Question: I have a website that deals with a huge amount of data in the form of customer's information and the things that they have ordered for a day. Now since this particular site have hundreds of client and everyday each customer have inbetween 5-20 orders.
The owner of the site wants a page which contains the customer delivery info the their order list in each separate page so that when they can print it and stick it on the package. However each new client info needs to start in a new page.

eg:
--Start Page ---
Customer 1 Delivery info
Customer 1 Order info
"Some empty space here if order info is short"
----Next Page----
Customer 2 Delivery info
Customer 2 Order info
------Next Page ---
Customer 2 Order info continued (this could be only one few lines and could leave a large empty space below)
"Some empty space here"
----Next Page---
Customer 3 ...
---
When I treid to output the plain html and then print the page, the page was all messed up so I solved it generating PDF (I am using MPDF53) and there in lies my problem.
The problem is that it takes a long time to generate the PDF and eats up lot of system resources. I already had to increase the server execution time for it to run successfully (from default 30 sec). Now as the customers grows, the list will keep on growing and so will the execution time. If a 100 customer list can go beyond 30 seconds I wonder what will it be when it reaches 1000 or more.
The print page itself donot contain any graphics and the sql query are generated fairly quickly (this is because when I was outputting as html the page would load up pretty quickly).
Is there any alternate way to have a page break in html document so that when I print this page it follows that page break correctly or anyother way that can speed the pdf generation or do I simply have to bear with the long executing time.
Edit: One problem with using just html document even with page break would be saving it for later records or reference.
Thanks
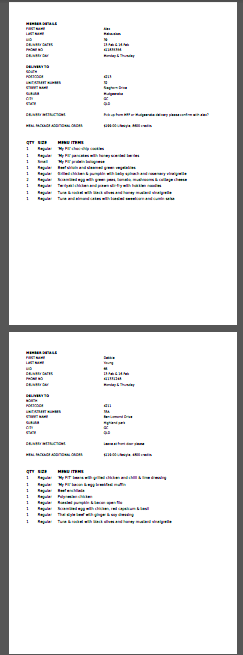
Answer: I had the same problem many years ago, and ended up relying on the CSS page-break-after property (see <URL>. You could try generating the pages in HTML, and adding 'page-break-after:always' to the div that contains a customer's information.
I wouldn't rely on this for highly reliable compatibility across all users and platforms, but if it's an in-house application then you can probably get away with specifying that they need to use a modern version of Firefox, Chrome, or IE.